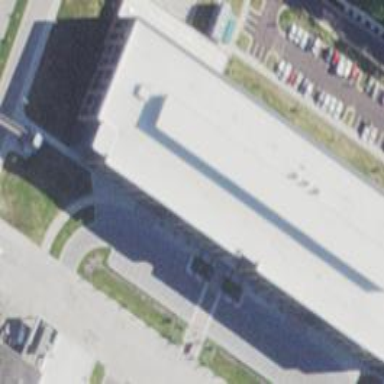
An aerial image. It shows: Government office building.